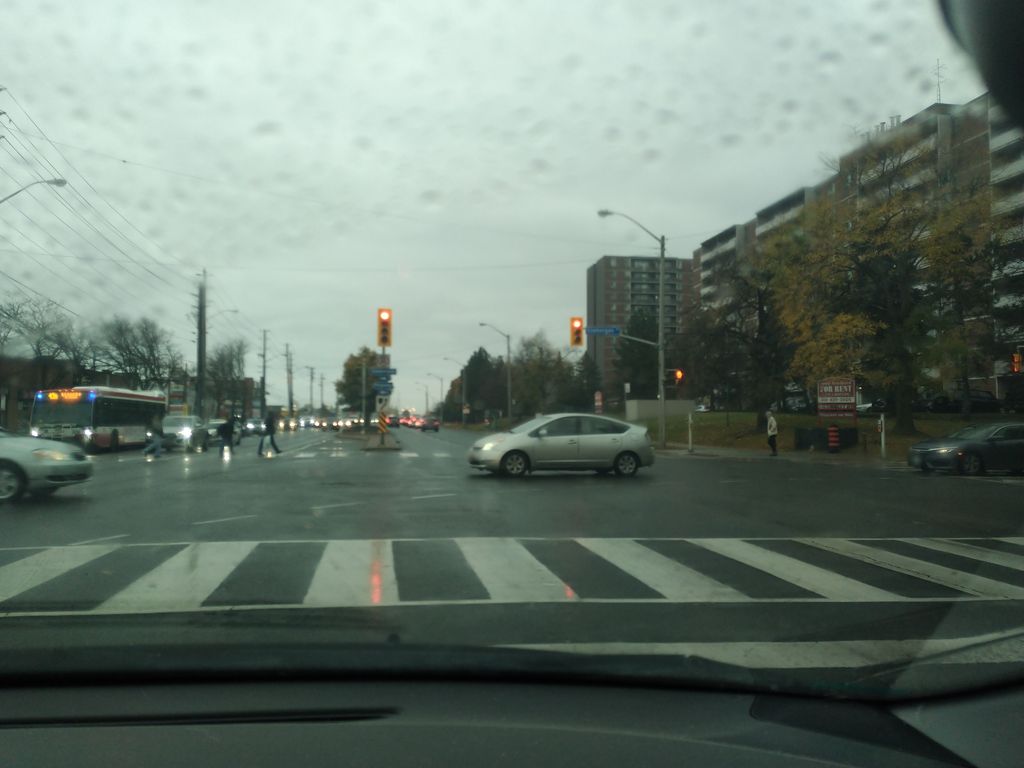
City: toronto